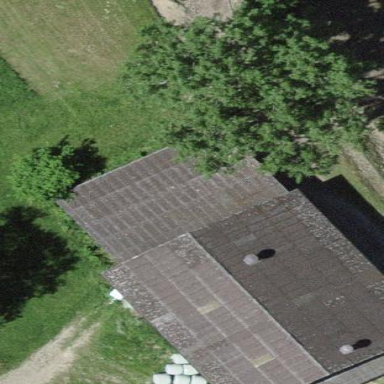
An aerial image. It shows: Rural barn.